Interaction volume radius: 10 \u00c5
Interaction volume height: 15 \u00c5
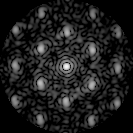
Disorder parameter: 0.4344